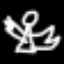
Label: angel